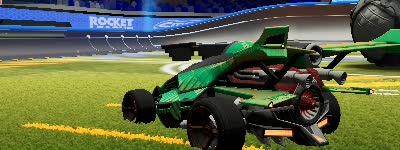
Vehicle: aftershock